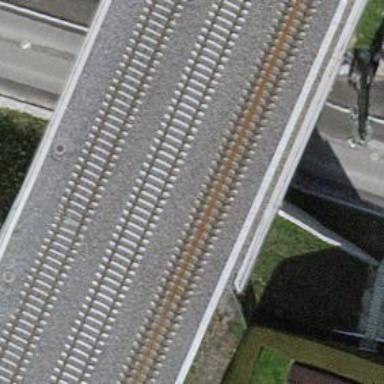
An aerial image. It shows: Railway bridge with electrified tracks and single contact line.